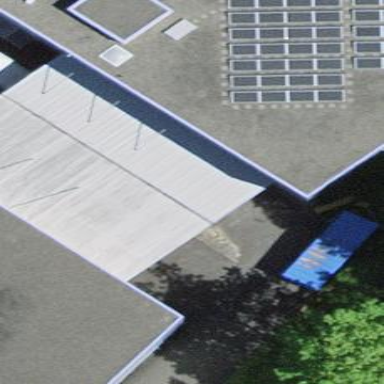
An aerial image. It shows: View of roof of building.